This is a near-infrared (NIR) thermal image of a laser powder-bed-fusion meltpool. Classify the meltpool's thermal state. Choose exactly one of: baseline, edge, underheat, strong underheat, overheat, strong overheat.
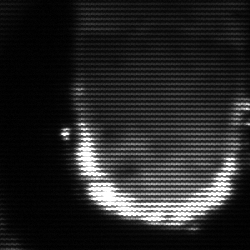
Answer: baseline